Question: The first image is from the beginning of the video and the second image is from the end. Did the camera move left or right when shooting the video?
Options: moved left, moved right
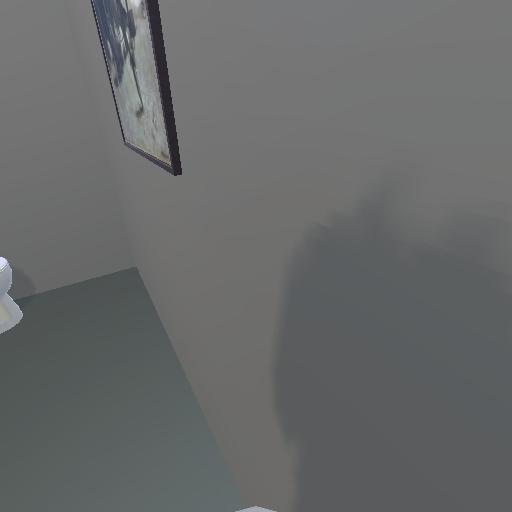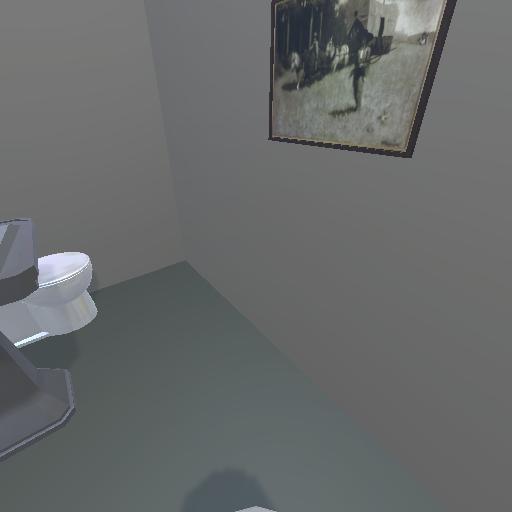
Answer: moved left